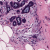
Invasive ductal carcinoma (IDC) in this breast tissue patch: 0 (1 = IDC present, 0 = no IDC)